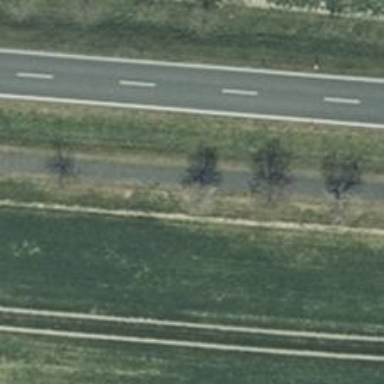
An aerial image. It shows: Deciduous broadleaved tree.